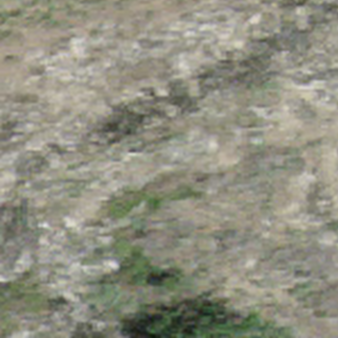
Label: other